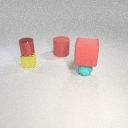
small yellow metal cube to the left of small cyan rubber sphere